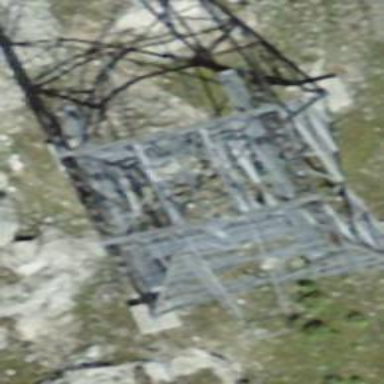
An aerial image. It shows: Pylon for aerialway.